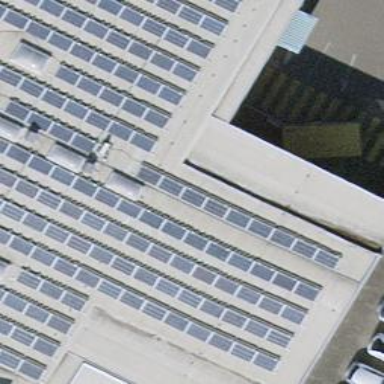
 consisting of solar photovoltaic panels."